Question: The wrapper is of width 100% and here is the screeenshot. I have defined the width of container of buttons and set the margin to auto but no luck.

I have also tried inline-block on the div of buttons.
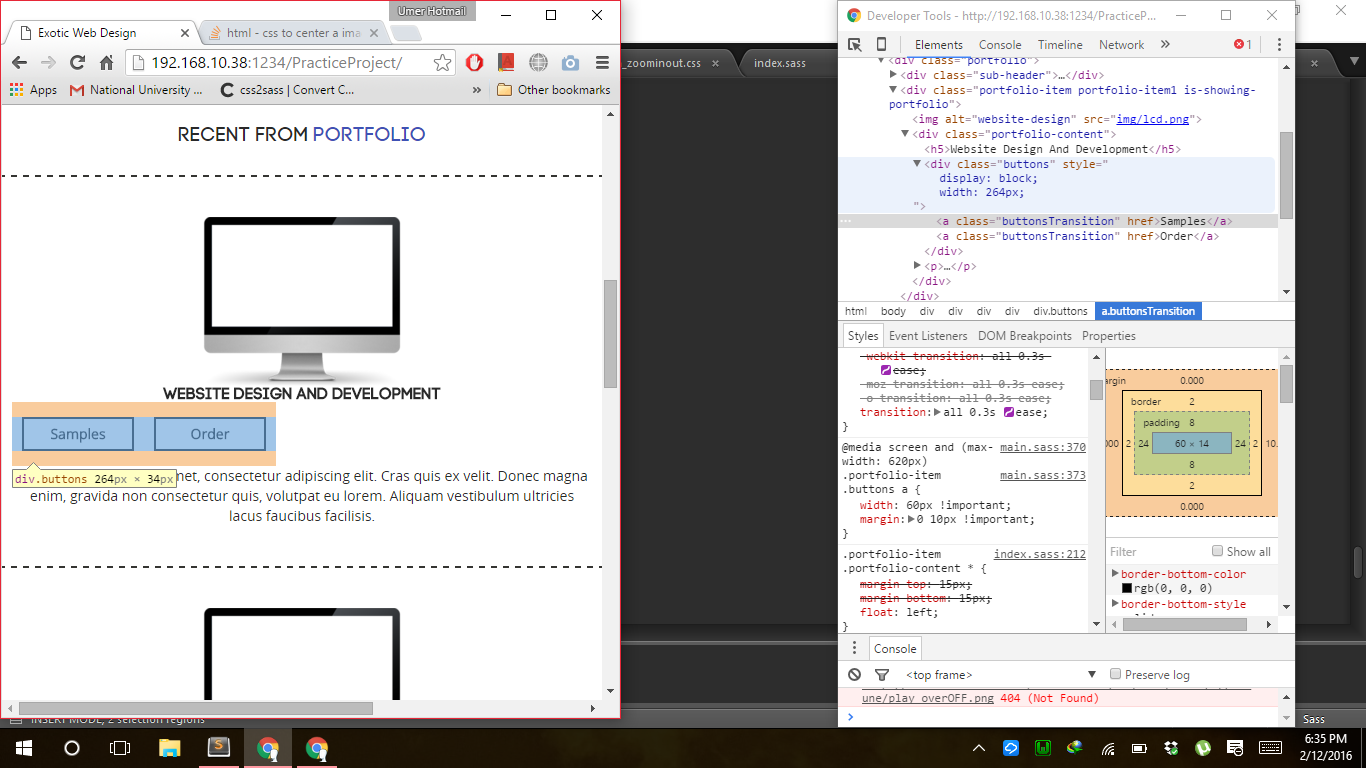
Answer: Be sure you don't have a 'float: left;' instruction on the div where the buttons are contained.